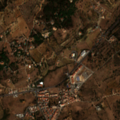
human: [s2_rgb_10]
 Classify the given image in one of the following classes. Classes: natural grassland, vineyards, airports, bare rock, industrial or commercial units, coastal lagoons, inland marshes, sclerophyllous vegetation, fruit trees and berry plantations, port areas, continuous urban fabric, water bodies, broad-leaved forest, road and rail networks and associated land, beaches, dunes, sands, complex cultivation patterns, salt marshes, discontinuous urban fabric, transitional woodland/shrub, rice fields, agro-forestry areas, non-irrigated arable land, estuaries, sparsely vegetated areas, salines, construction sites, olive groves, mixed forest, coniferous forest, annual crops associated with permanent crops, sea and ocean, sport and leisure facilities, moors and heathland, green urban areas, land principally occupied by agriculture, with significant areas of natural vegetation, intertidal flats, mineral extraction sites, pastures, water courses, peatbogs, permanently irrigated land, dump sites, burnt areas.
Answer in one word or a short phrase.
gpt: discontinuous urban fabric, vineyards, annual crops associated with permanent crops, complex cultivation patterns, land principally occupied by agriculture, with significant areas of natural vegetation